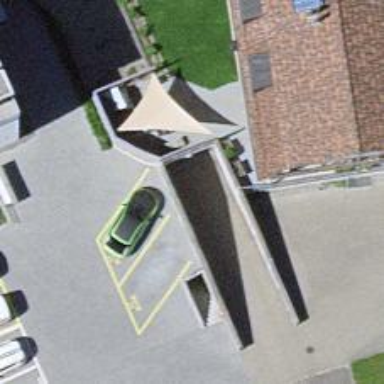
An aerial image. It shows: Parking entrance.